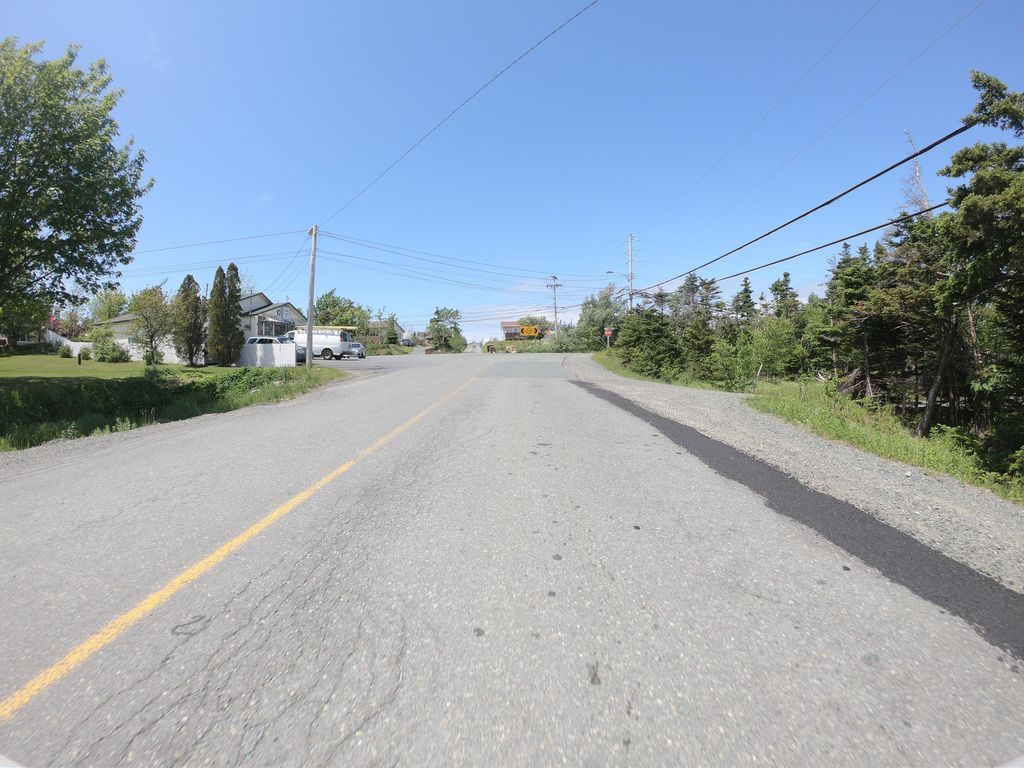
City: st_johns